Question: I am trying to extract the text "This station managed by the Delta Flow Projects Office", from this website: <URL>. This line is located under the div class 'stationContainer'. Since this is a dynamic webpage, I'm using selenium to derive the html.
This is the html from the website.

This is my code:
'''
from selenium import webdriver
from selenium.webdriver.common.by import By
browser = webdriver.Chrome()
url = "https://waterdata.usgs.gov/ca/nwis/uv?site_no=381504121404001"
browser.get(url) #navigate to the page
innerHTML = browser.execute_script("return document.body.innerHTML")
elem = browser.find_elements_by_xpath("//div[@class='stationContainer']")
print (elem)
'''
I get the this result from my print message:
> selenium.webdriver.remote.webelement.WebElement (session="96fc124c0e2d1fd4cd86f61db272d52a", element="0.5862443940581294-1")
I'm hoping to derive the text by searching through the div class, but it seems I'm not going about this the right way.
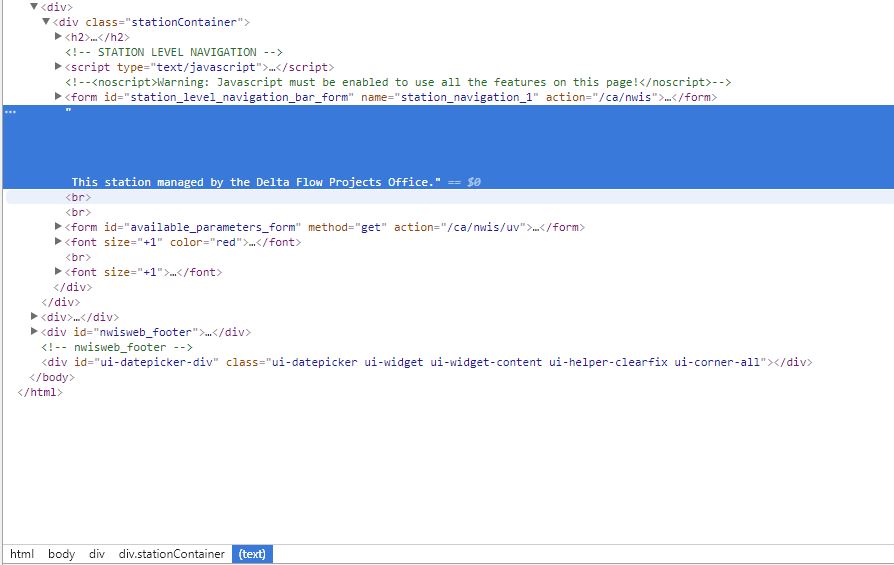
Answer: Well, the content you want to scrap is not actually dynamic. You can use <URL> to fetch the 'div class stationContainer' content. What makes this a bit challenging is that the element you're searching is not between certain tags. So a solution to this is an easy string manipulation to extract the content between the '</form>' and the '<br/><br/>' tag, like so:
'''
from bs4 import BeautifulSoup
from requests import get
soup = BeautifulSoup(get('https://your_url_here').text, "html.parser")
for i in soup.find_all('div', attrs={'class':"stationContainer"}):
print str(i).split('</form>')[1].split('<br/><br/>')[0].strip()
'''
This code produces the appropriate result!